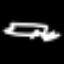
Label: squiggle